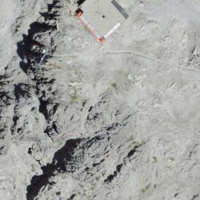
EUNIS habitat code: 48
Species observed at this site:
Motacilla cinerea
Saxifraga exarata
Anthus spinoletta
Jacobaea incana
Montifringilla nivalis
Bistorta vivipara
Passer domesticus
Falco peregrinus
Prunella collaris
Saxifraga moschata
Lagopus muta
Tachymarptis melba
Silene acaulis
Phoenicurus ochruros
Nucifraga caryocatactes
Pyrrhocorax graculus
Saxifraga oppositifolia
Corvus corax